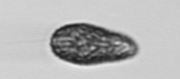
Label: Pseudochattonella_farcimen